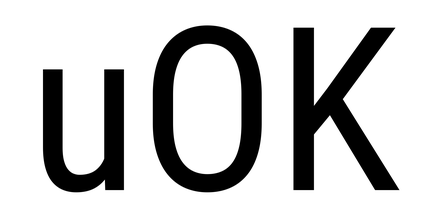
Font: Roboto_Condensed_Regular